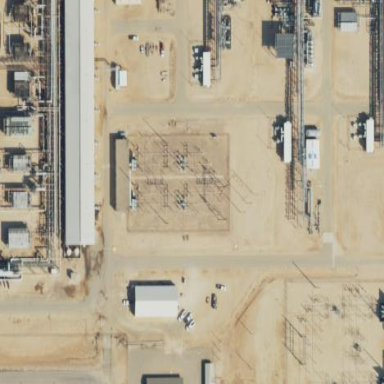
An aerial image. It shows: Power substation surrounded by fence.